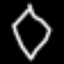
Label: diamond